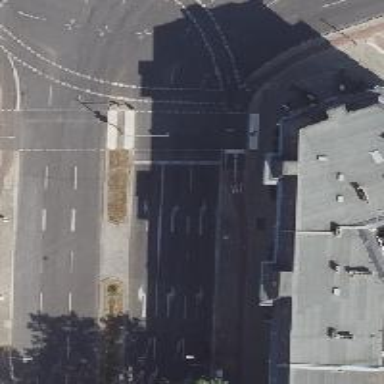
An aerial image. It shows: Footway located on traffic island.